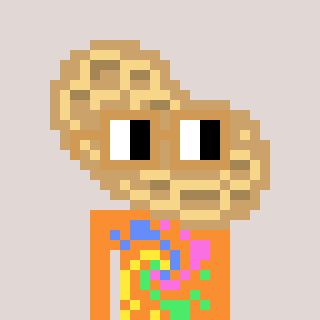
a pixel art character with square brown glasses, a peanut-shaped head and a orange-colored body on a warm background